Interaction volume radius: 5 \u00c5
Interaction volume height: 25 \u00c5
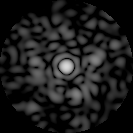
Disorder parameter: 0.842